Aerial crown-view tile of a tropical tree (Barro Colorado Island, Panama), acquired 20250915:
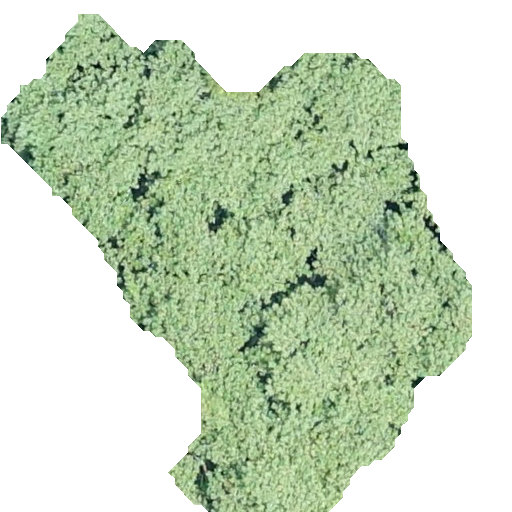
Species: Hieronyma alchorneoides
GBIF accepted scientific name: Hieronyma alchorneoides
Crown area: 201.361 m²